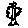
Label: bird